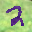
Label: 2